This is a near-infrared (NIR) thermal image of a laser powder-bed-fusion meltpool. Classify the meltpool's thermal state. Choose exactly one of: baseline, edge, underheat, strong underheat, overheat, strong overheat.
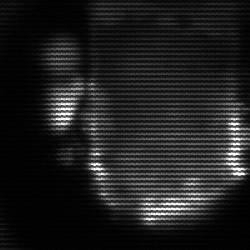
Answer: baseline